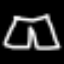
Label: pants